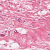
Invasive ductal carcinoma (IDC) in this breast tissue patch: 0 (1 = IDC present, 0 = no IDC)